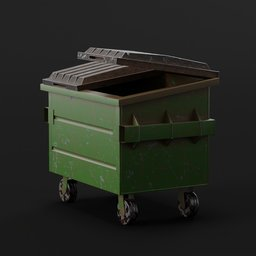
Label: tools